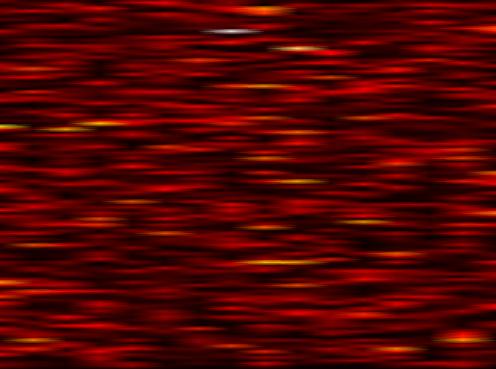
Label: OFDM